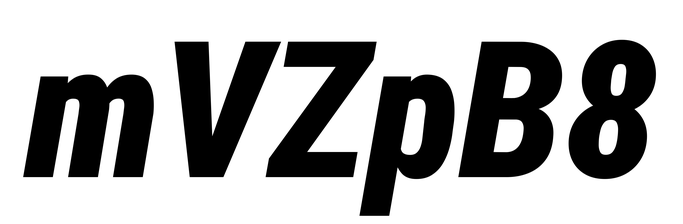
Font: Roboto-Italic_Condensed_Black_Italic